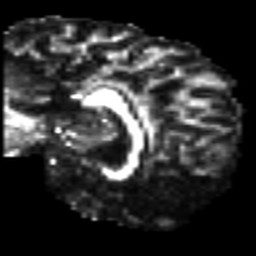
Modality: FA
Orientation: sagittal
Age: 31
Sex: female
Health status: healthy
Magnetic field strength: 3 T
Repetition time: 7 s
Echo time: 0.0926 s